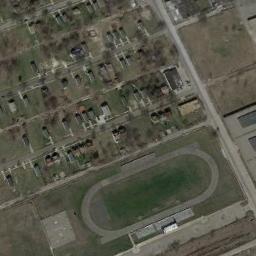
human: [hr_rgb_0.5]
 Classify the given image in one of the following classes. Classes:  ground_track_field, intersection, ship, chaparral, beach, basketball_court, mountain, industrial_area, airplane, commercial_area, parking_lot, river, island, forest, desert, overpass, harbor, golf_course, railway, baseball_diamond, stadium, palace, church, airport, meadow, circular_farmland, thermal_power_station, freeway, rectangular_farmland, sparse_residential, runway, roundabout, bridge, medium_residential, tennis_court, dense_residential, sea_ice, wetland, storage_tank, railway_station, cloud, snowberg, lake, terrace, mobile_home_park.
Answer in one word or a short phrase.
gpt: ground_track_field